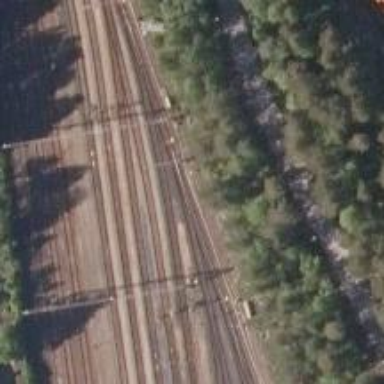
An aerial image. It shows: Rail yard with electrified contact lines for the railway.